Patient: sex M, age 42
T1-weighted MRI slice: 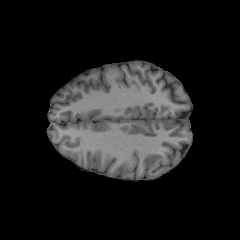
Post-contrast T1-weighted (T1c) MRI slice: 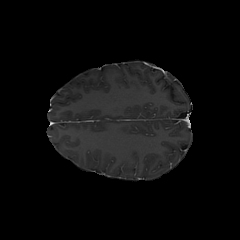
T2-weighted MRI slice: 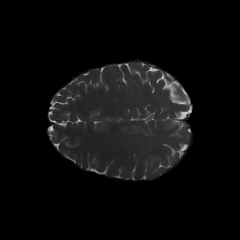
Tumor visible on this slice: no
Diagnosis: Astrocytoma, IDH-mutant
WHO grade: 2